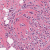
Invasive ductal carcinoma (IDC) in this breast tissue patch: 1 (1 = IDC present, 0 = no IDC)